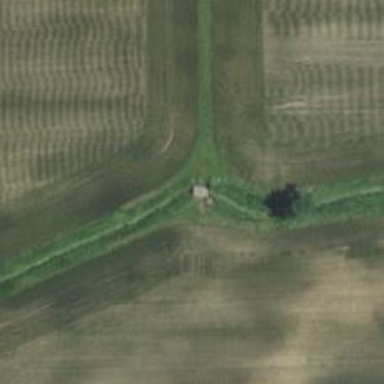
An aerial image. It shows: Culvert tunnel.